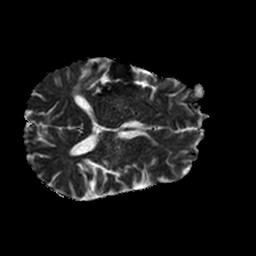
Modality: ADC
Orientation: axial
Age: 52
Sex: male
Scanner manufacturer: philips
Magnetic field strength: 1.5 T
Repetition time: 3.398 s
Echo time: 0.06922 s